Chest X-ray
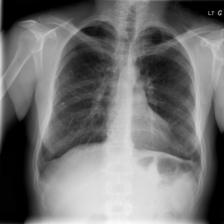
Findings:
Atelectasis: negative
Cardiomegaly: negative
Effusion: negative
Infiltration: negative
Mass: negative
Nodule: negative
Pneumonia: negative
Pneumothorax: negative
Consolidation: negative
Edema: negative
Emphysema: negative
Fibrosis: negative
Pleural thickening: negative
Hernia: negative